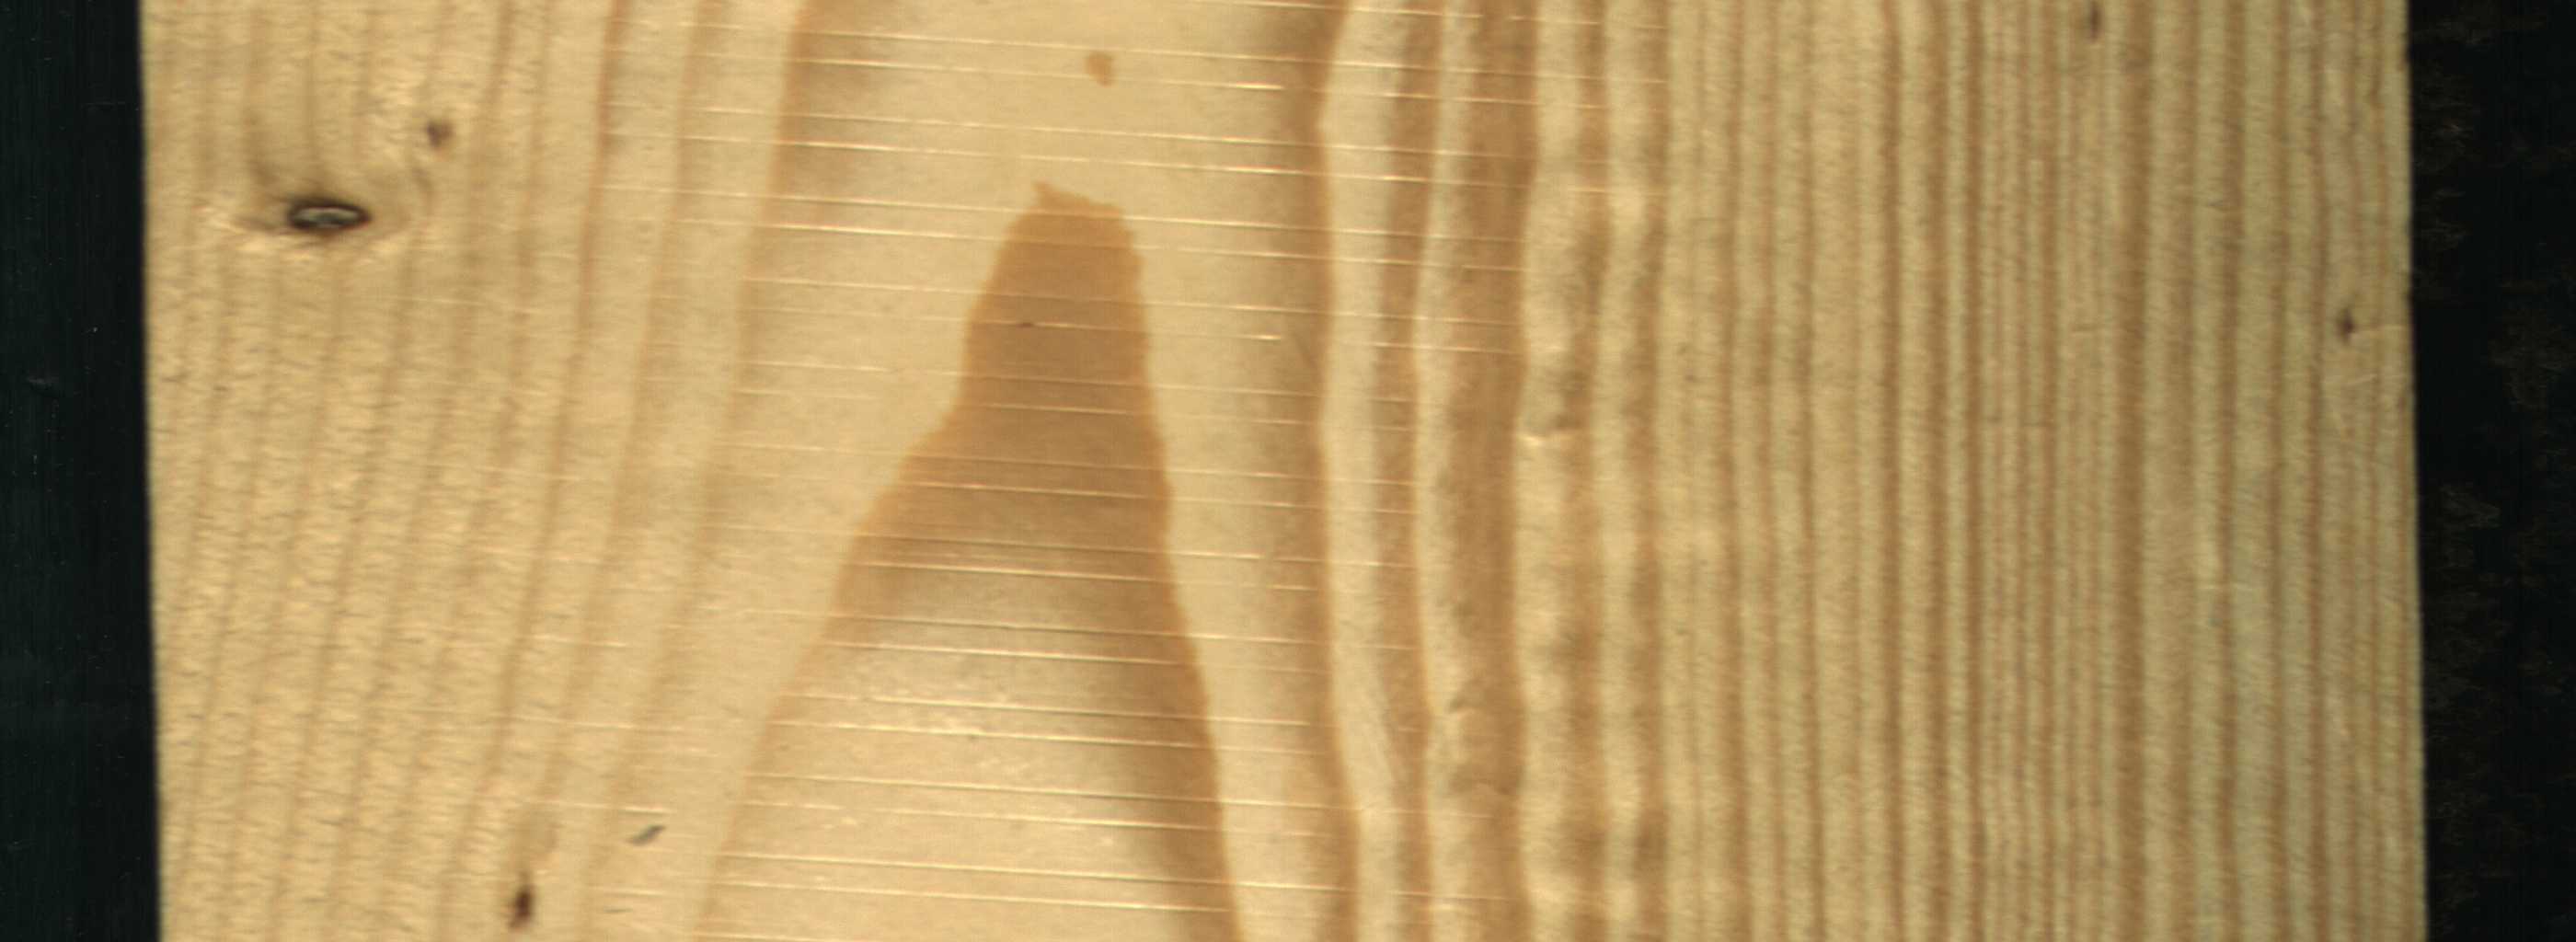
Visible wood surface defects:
Dead_Knot